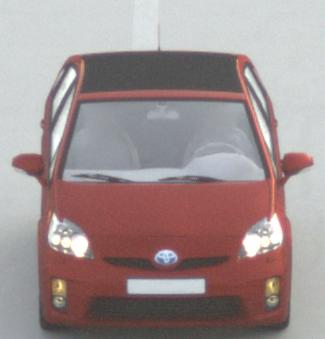
Make: Toyota
Model: Prius 1.5 Hybrid
Detailed model: Prius (HW2)
Model produced from: 2006/03
Model produced until: 2009/06
Doors: 5
Color: red
Road condition: dry road
Daytime: sunrise or sunset
Contrast: low contrast